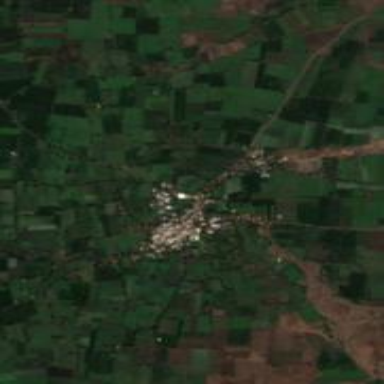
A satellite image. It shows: Village.